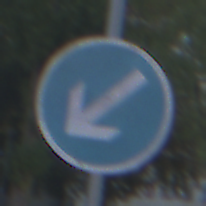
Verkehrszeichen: VorgeschriebeneVorbeifahrtLinks
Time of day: SunriseSunset
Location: Outdoor (Urban)
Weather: Clear
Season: NotSpecified
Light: Natural